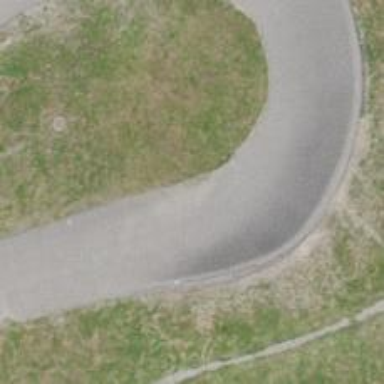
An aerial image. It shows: Asphalt track designated for BMX and cycling activities.